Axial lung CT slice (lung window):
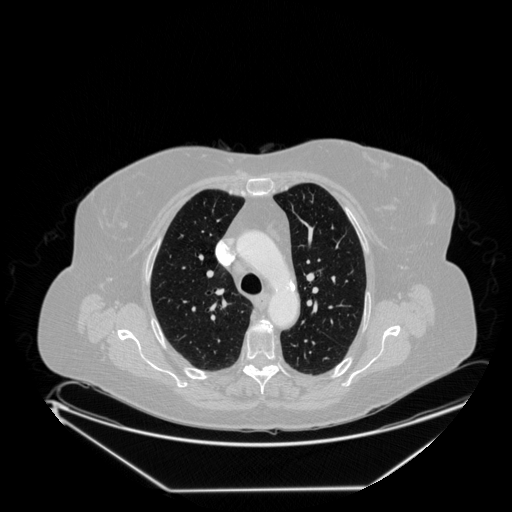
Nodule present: no